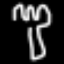
Label: fork